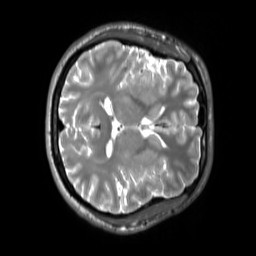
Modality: T2w
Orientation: axial
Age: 23
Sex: male
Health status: ill
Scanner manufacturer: siemens
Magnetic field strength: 3 T
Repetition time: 2.8 s
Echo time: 0.326 s